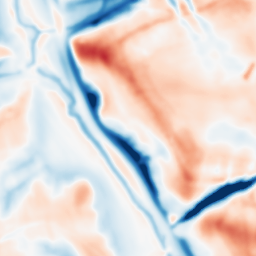
Category: multiscale
Decomposition family: dog_multiscale
Decomposition parameters: sigma_ratio: 1.6
n_scales: 4
base_sigma: 2
Upsampling method: regularized
Upsampling parameters: scale: 4
lambda_reg: 0.001
Upsampling scale: 4